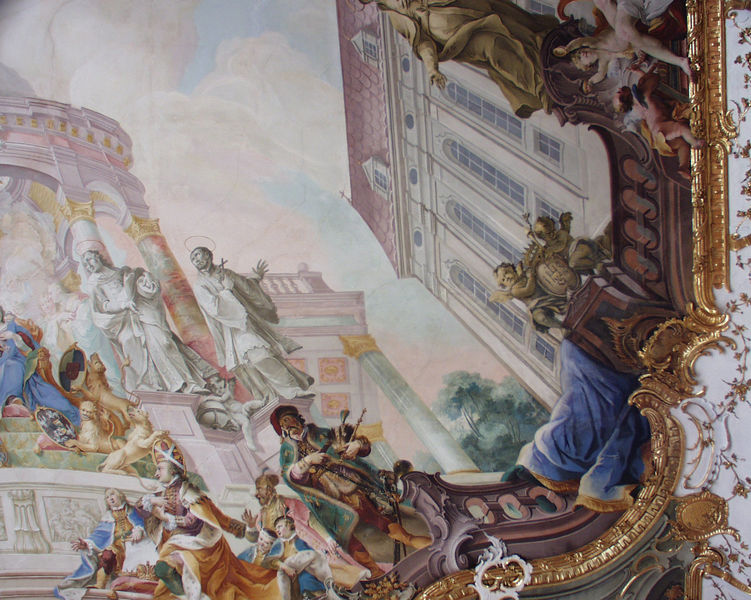
Titel: Maria, Sitz der Weisheit (Ausschnitt)
Künstler: Johann Anwander
Standort: Dillingen
Institution: Goldener Saal
Schlagwörter: baum, blau, himmel, mann, umhang, wasser, weiß, wolken, frauen, gelb, grün, menschen, ausschnitt, bunt, fenster, frau, hell, marmor, männer, orange, raum, säule, säulen, zimmer, dach, gebäude, haus, hund, hunde, rot, schloss, malerei, architektur, barock, blass, mensch, rahmen, bild, goldrahmen, innenraum, kirche, gewand, gold, mantel, decke, innen, kind, musiker, rokoko, rosa, kinder, engel, statue, himmelblau, balkon, relief, farbig, ansicht, fassade, fassaden, perspektive, farbe, empore, rand, saal, figuren, kuppel, könig, detail, ornamente, verzierung, stuck, foto, vergoldet, kreuz, palast, balustrade, wappen, heiligenschein, gesims, residenz, mittelalter, fabelwesen, heiliger, mitra, himel, könige, tempel, königin, heilige, deckengemälde, fresko, golden, zimmerdecke, goldrand, heilig, putten, illusion, putti, fresco, ikone, glod, mamor, deckenmalerei, würzburg, freske, tiepolo, jahreszeiten, scheinarchitektur, deckenfresko, deckenbild, kirchendecke, mantel gewänder, kirchenbemalung, barockkirche, trompe-l'oeil, reoief, roaa